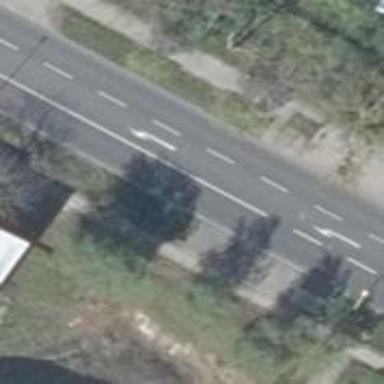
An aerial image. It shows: Tertiary road with asphalt surface.